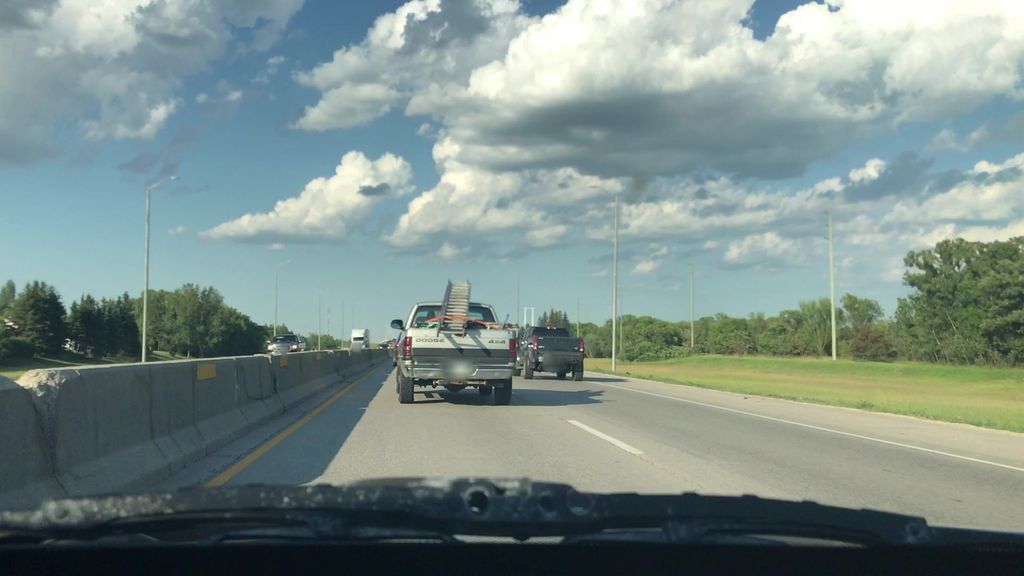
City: winnipeg